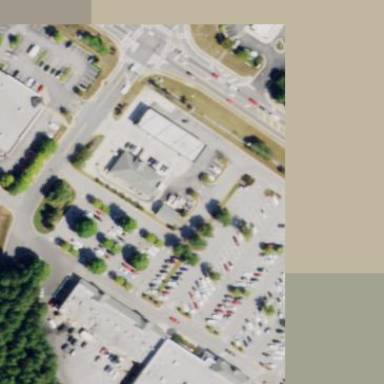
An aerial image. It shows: Commercial area.